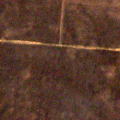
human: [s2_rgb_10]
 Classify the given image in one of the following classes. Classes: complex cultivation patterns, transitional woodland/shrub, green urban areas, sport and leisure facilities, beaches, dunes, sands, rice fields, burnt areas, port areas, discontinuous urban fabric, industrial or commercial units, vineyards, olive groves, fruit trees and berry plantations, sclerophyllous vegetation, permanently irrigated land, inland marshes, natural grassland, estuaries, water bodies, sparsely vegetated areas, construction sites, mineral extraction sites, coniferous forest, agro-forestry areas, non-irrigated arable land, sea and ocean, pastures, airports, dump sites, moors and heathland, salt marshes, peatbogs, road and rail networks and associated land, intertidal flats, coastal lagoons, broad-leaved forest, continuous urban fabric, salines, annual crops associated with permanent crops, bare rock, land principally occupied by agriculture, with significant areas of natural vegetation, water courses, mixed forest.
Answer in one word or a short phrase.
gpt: non-irrigated arable land